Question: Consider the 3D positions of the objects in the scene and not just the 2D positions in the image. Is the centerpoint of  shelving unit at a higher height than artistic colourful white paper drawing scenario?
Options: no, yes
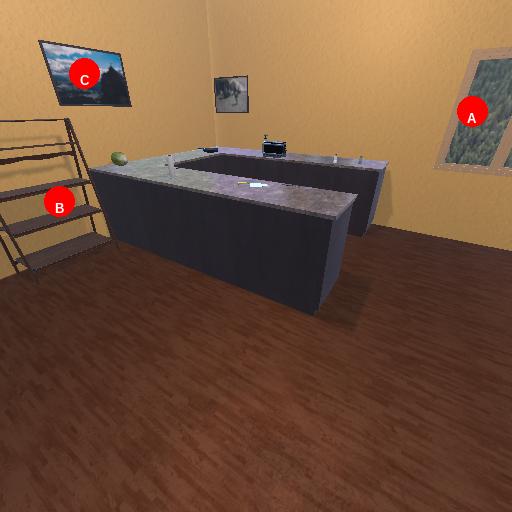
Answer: no